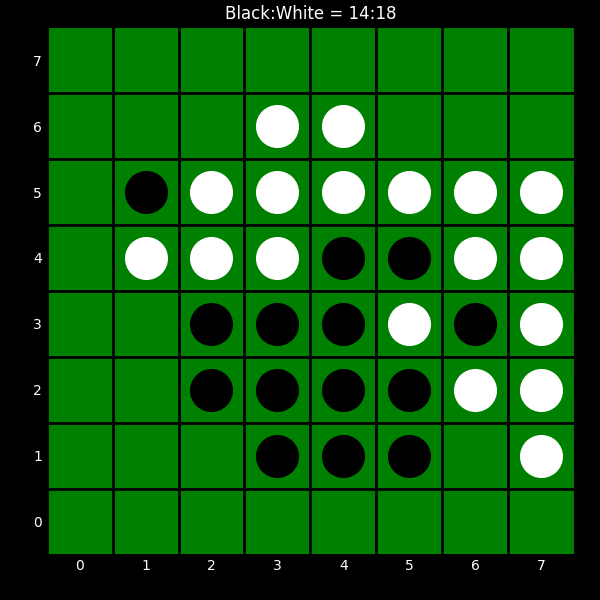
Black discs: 14
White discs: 18